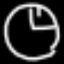
Label: clock